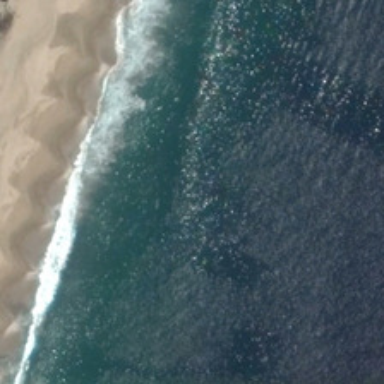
Yellow beach is near a piece of green ocean with white waves .